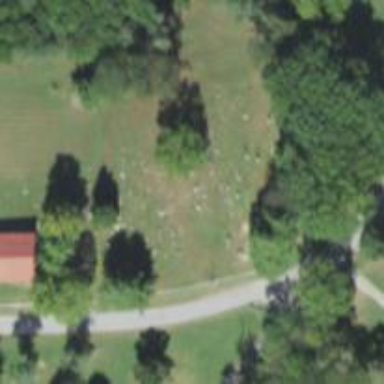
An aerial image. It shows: Cemetery.